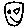
Label: smiley face